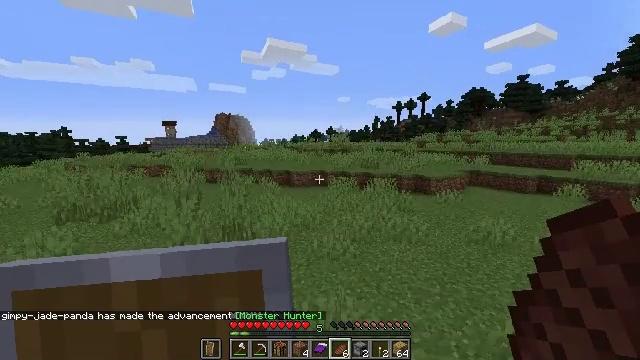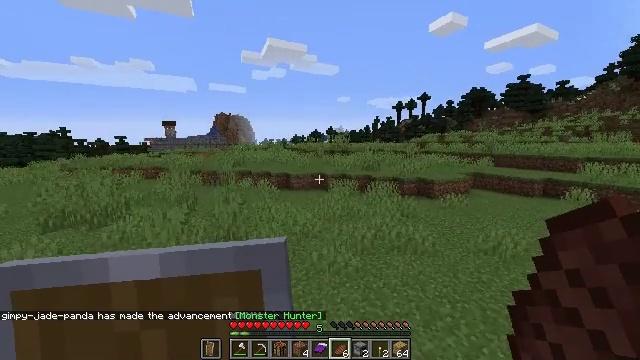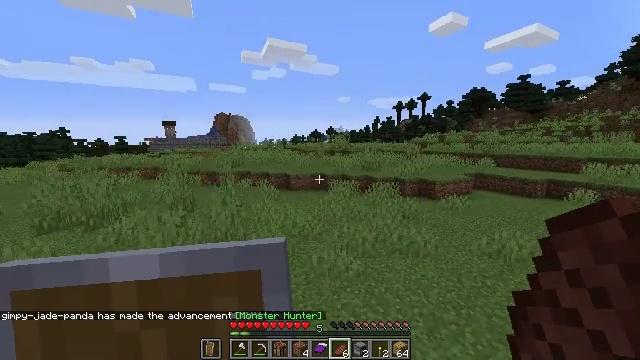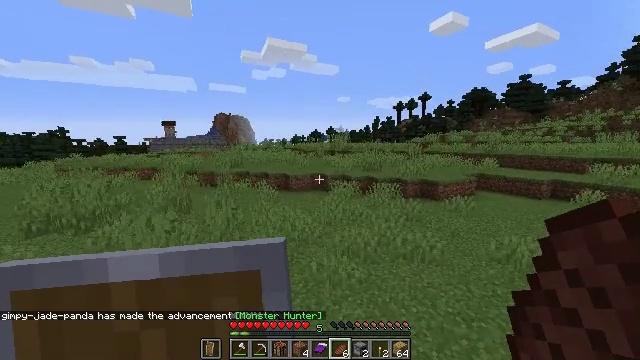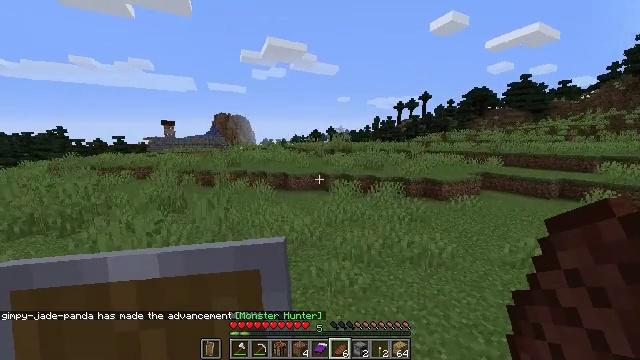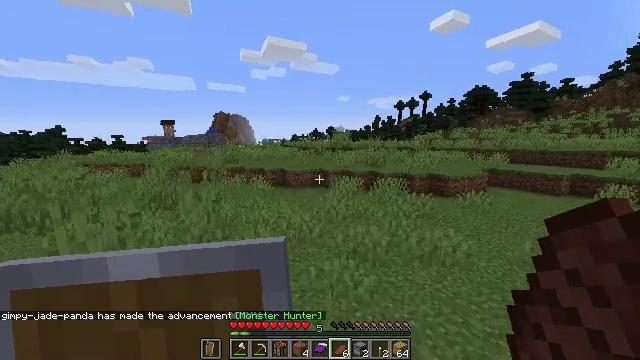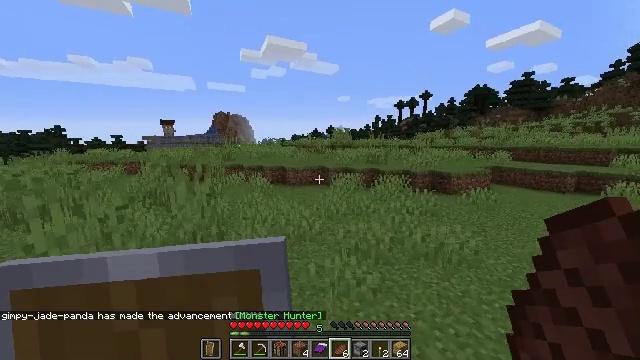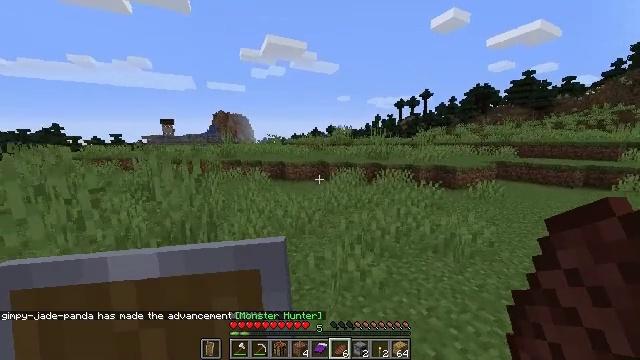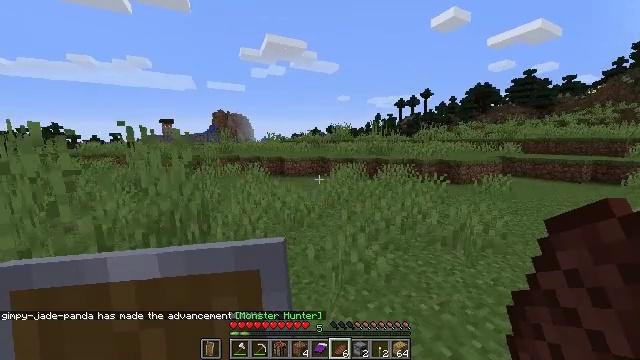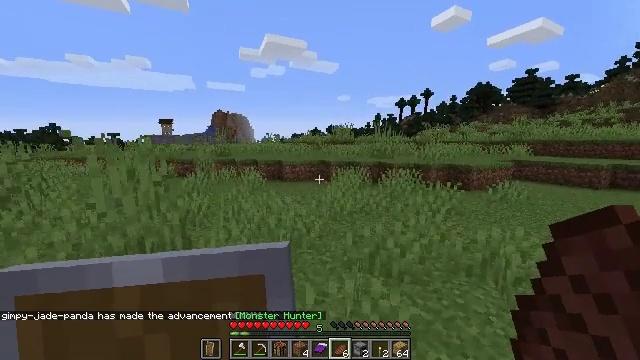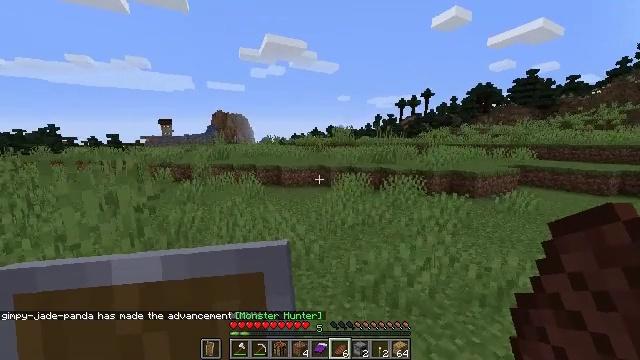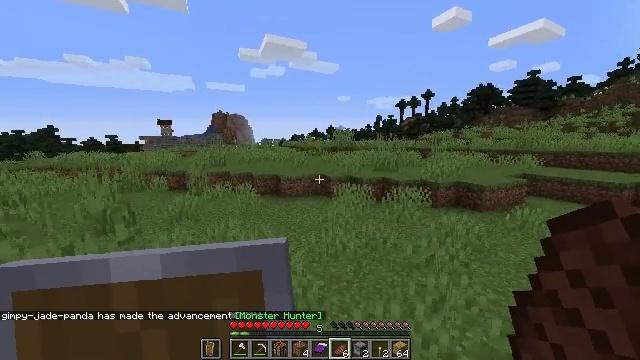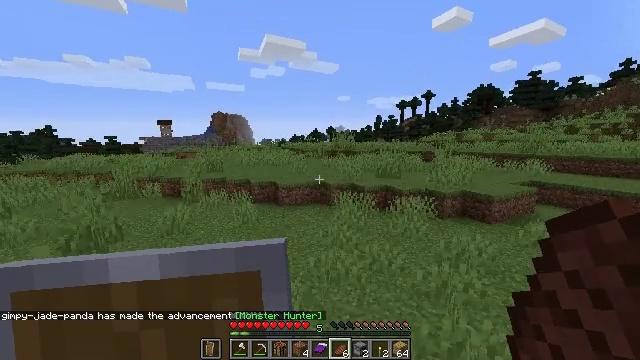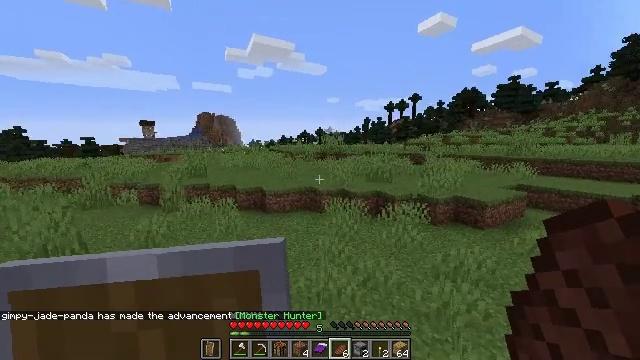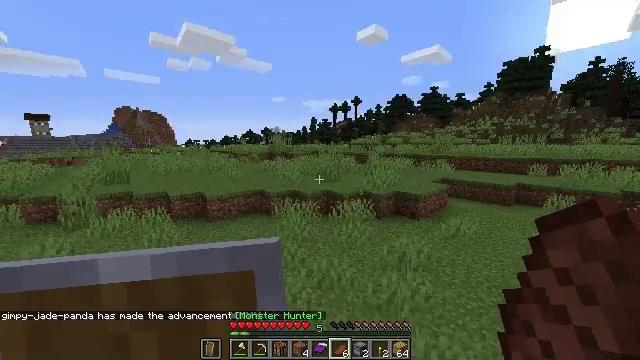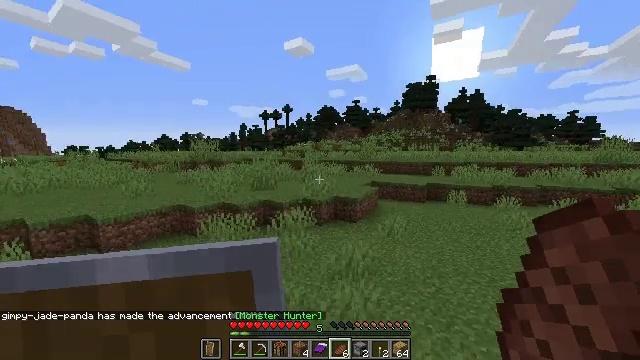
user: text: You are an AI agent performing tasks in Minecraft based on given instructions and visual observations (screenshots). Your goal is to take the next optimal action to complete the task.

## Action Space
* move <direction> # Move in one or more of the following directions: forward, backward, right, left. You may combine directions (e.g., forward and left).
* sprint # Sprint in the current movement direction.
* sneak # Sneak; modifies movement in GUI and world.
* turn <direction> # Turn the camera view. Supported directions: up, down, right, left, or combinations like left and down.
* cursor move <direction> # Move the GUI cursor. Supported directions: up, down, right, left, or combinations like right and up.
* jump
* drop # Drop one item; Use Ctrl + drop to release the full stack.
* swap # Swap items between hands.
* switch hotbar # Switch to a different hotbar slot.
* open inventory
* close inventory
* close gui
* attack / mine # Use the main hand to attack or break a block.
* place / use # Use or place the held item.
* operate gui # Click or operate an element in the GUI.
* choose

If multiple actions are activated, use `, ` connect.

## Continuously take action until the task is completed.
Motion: motion action
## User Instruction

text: Hunt animals.
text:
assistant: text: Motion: move forward, sprint, jump
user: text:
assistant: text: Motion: move forward, sprint, jump
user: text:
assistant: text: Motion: move forward, sprint, jump
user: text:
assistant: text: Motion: move forward, sprint, jump
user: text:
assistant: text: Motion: move forward, sprint, jump
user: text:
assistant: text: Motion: move forward, sprint, jump
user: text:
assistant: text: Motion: move forward, sprint, jump
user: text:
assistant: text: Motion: move forward, sprint, jump
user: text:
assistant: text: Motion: move forward, sprint, jump
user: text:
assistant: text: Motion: move forward, sprint, jump
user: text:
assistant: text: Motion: move forward, sprint, jump
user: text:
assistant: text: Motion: move forward, sprint, jump
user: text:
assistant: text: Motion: move forward, sprint, turn right, jump
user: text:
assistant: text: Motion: move forward, sprint, turn right, jump
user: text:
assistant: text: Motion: move forward, sprint, turn right and up, jump
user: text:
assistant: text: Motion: move forward, sprint, turn right
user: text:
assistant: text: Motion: move forward, sprint, jump
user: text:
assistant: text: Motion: move forward, sprint, jump
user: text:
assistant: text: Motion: move forward, sprint, jump
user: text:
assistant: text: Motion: move forward, sprint, jump
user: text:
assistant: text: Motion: move forward, sprint, jump
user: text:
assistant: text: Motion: move forward, sprint, jump
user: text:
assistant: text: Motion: move forward, sprint, jump
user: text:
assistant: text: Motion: move forward, sprint, jump
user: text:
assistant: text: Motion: move forward, sprint, jump
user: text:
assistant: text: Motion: move forward, sprint, jump
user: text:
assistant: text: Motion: move forward, sprint, jump
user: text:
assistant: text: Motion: move forward, sprint, jump
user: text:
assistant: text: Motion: move forward, sprint, jump
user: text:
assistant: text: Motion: move forward, sprint, jump